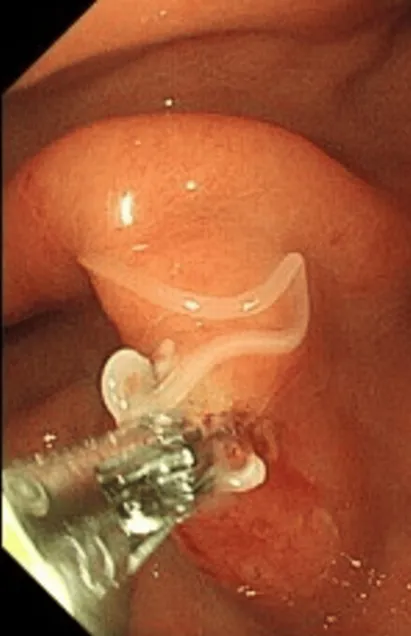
Endoscopic Anisakiasis removal. Anisakis larvae were removed endoscopically with forceps.
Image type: endoscopy (gi_endoscopy)